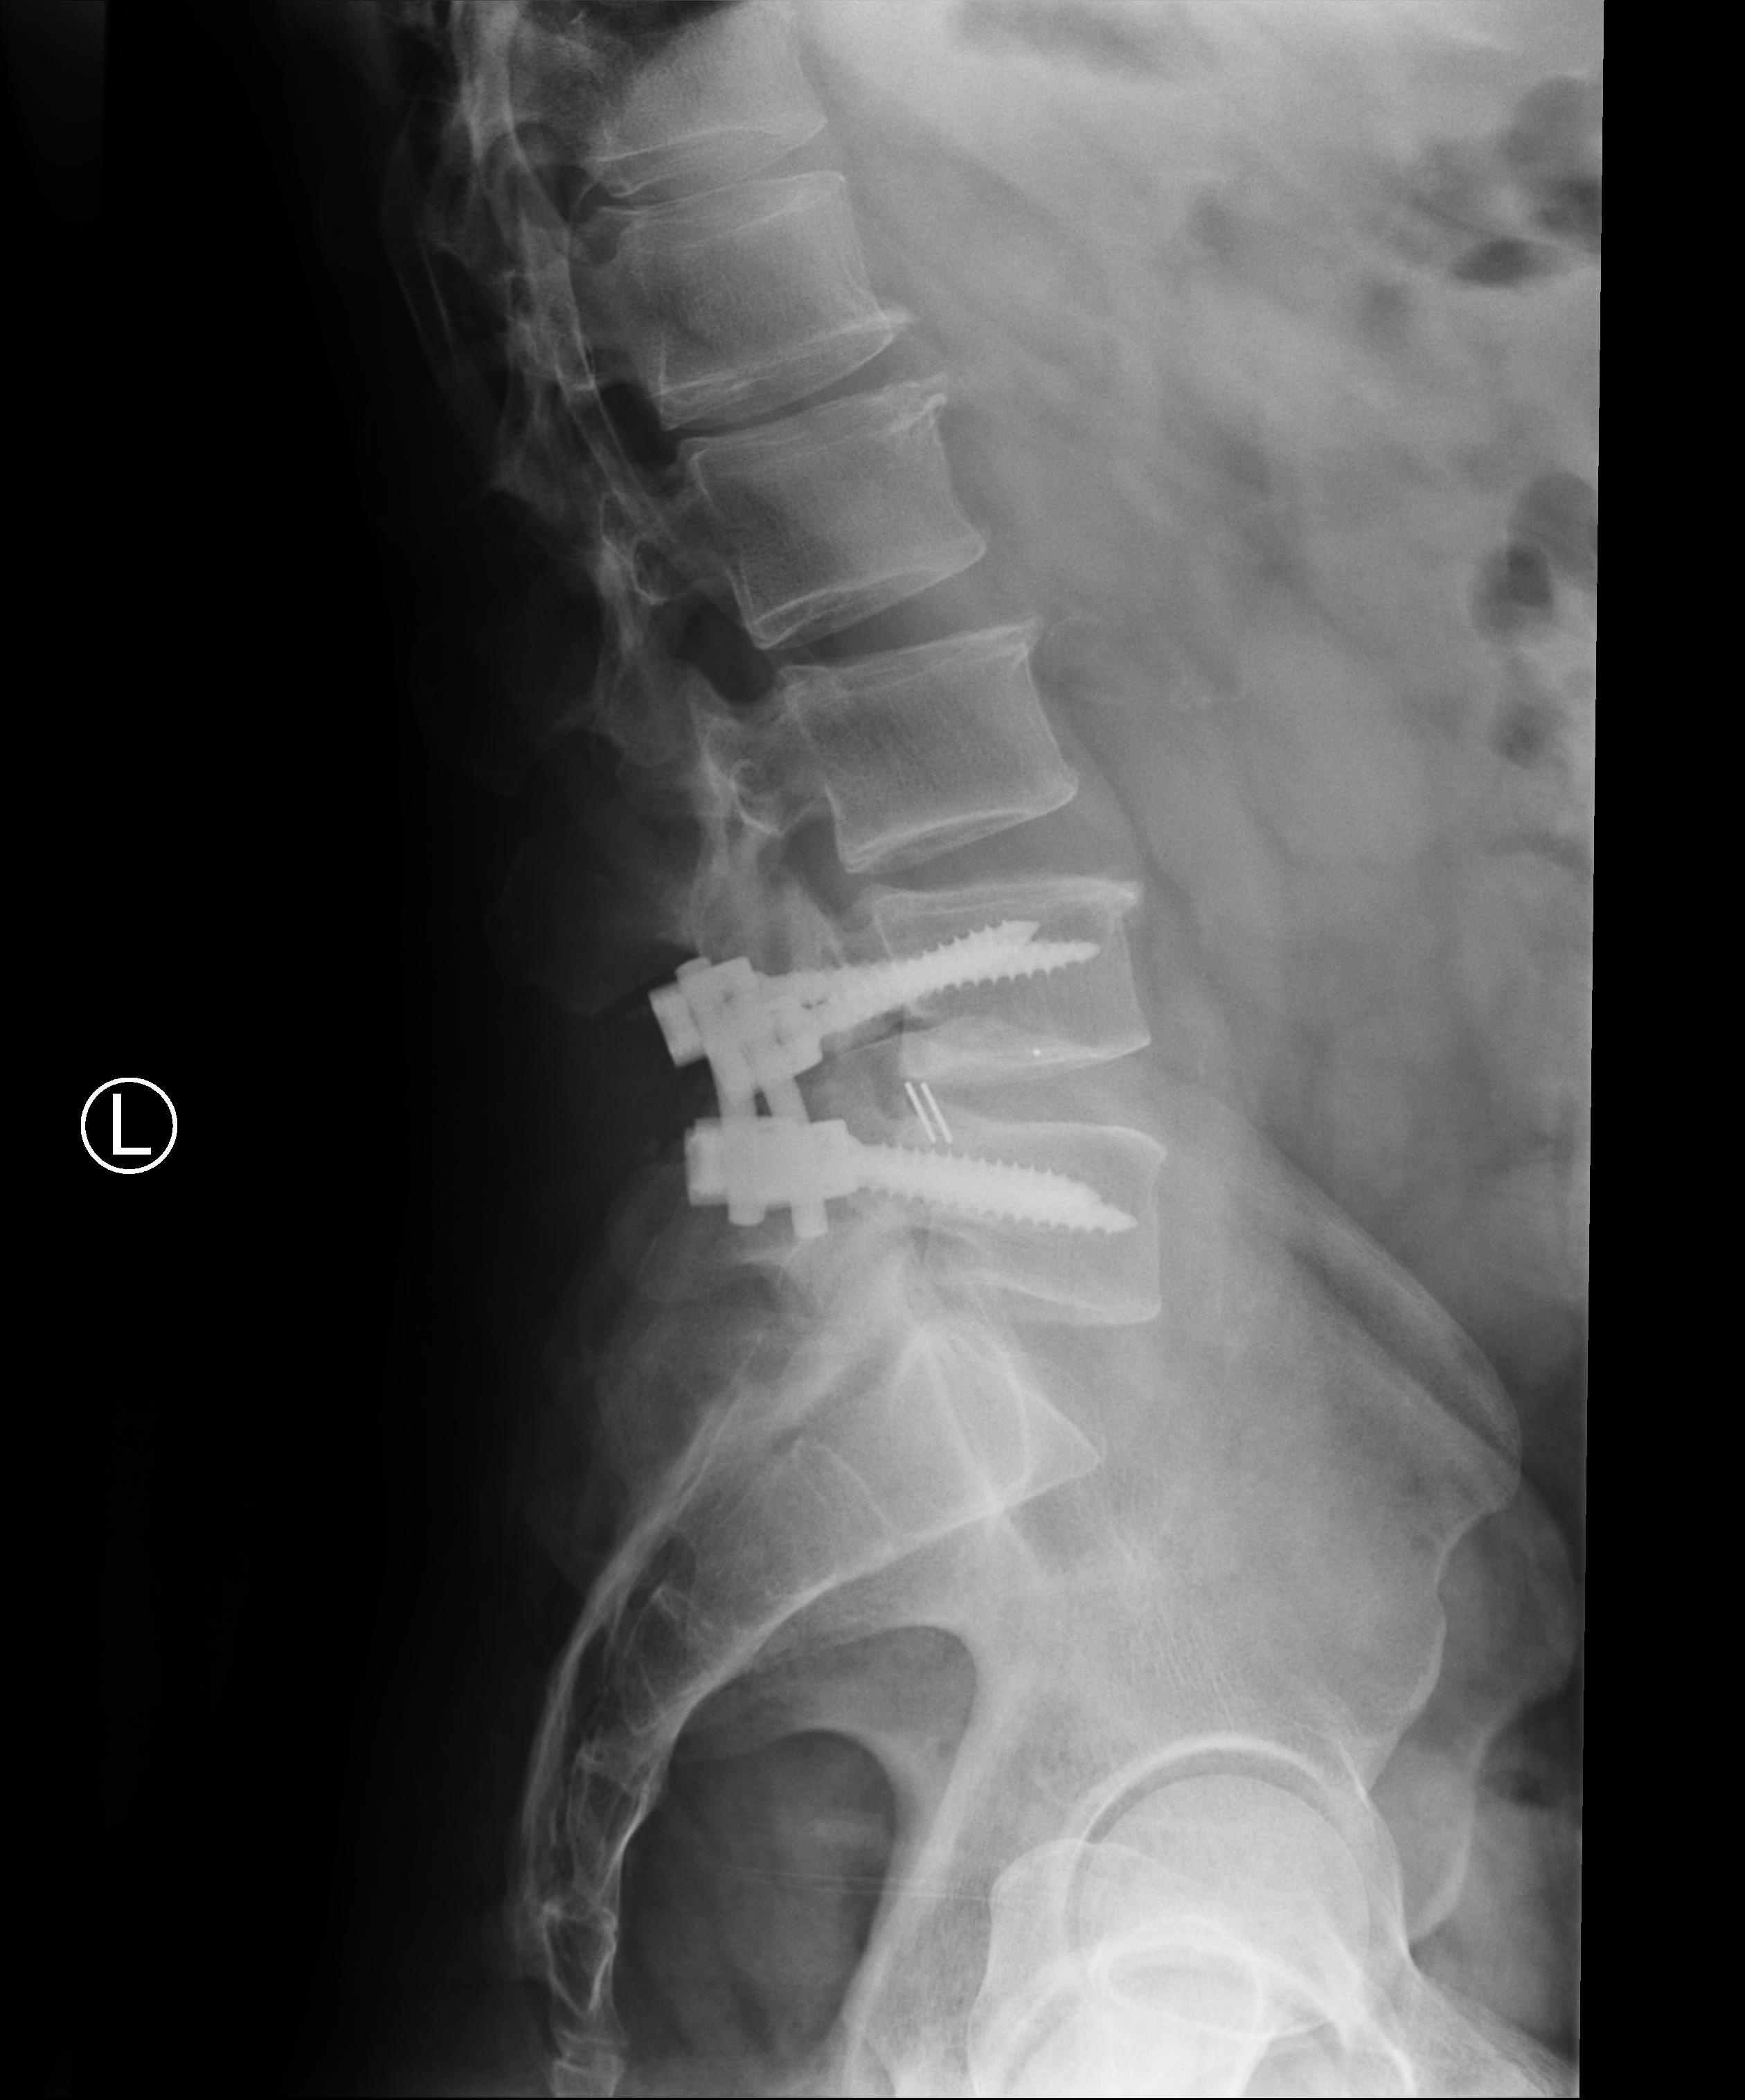
View: LATERAL